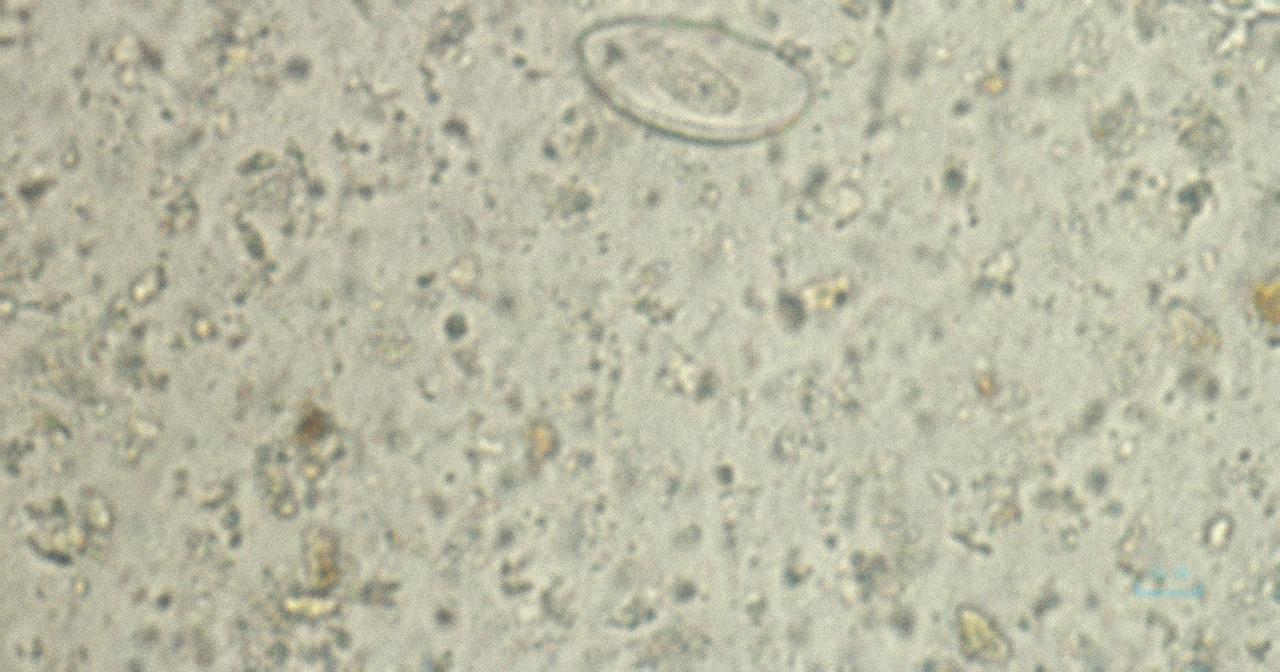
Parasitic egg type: Enterobius vermicularis